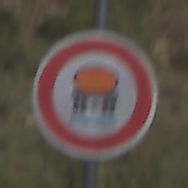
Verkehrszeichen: VerbotFahrzeugeWassergefaehrdenderLadung
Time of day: Midday
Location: Outdoor (Nature)
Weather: PartlyCloudy
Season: Autumn
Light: Natural